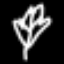
Label: leaf